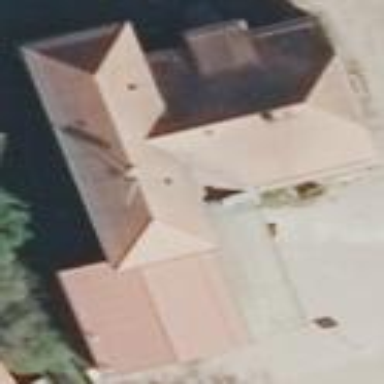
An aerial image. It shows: Kindergarten building.